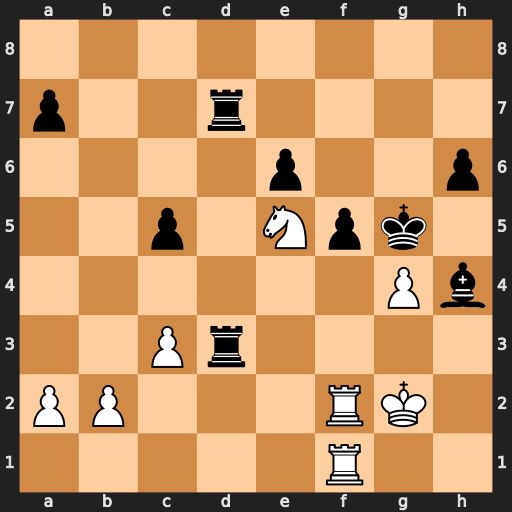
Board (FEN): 8/p2r4/4p2p/2p1Npk1/6Pb/2Pr4/PP3RK1/5R2
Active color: w
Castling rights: -
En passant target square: -
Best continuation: Rxf5+ exf5 Rxf5#